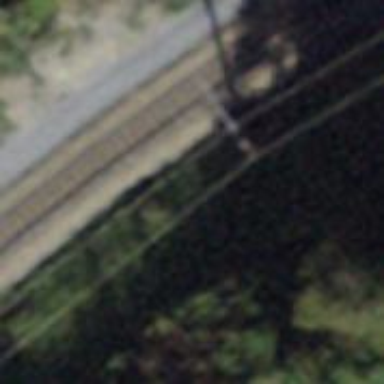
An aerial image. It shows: Power pole.